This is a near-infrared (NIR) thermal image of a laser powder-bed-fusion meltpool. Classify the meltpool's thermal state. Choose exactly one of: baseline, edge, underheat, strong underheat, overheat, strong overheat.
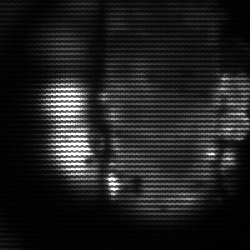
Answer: strong underheat